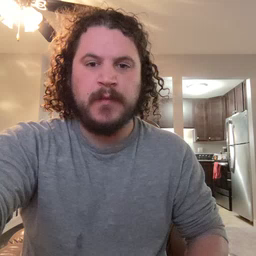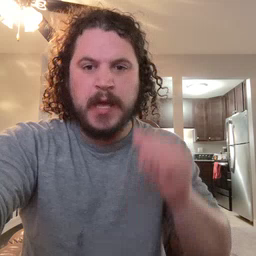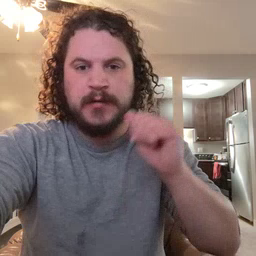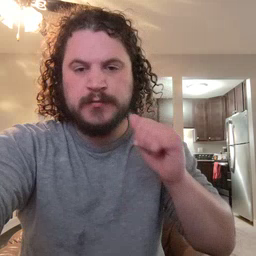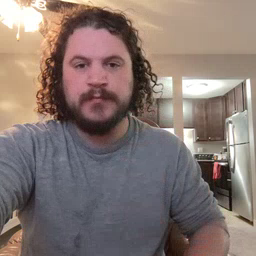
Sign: aunt